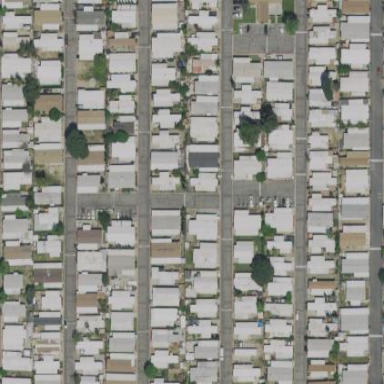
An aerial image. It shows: Residential area known as trailer park.